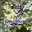
Label: 1